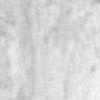
Label: no_change